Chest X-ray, PA view. Patient: 27 years old, sex M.
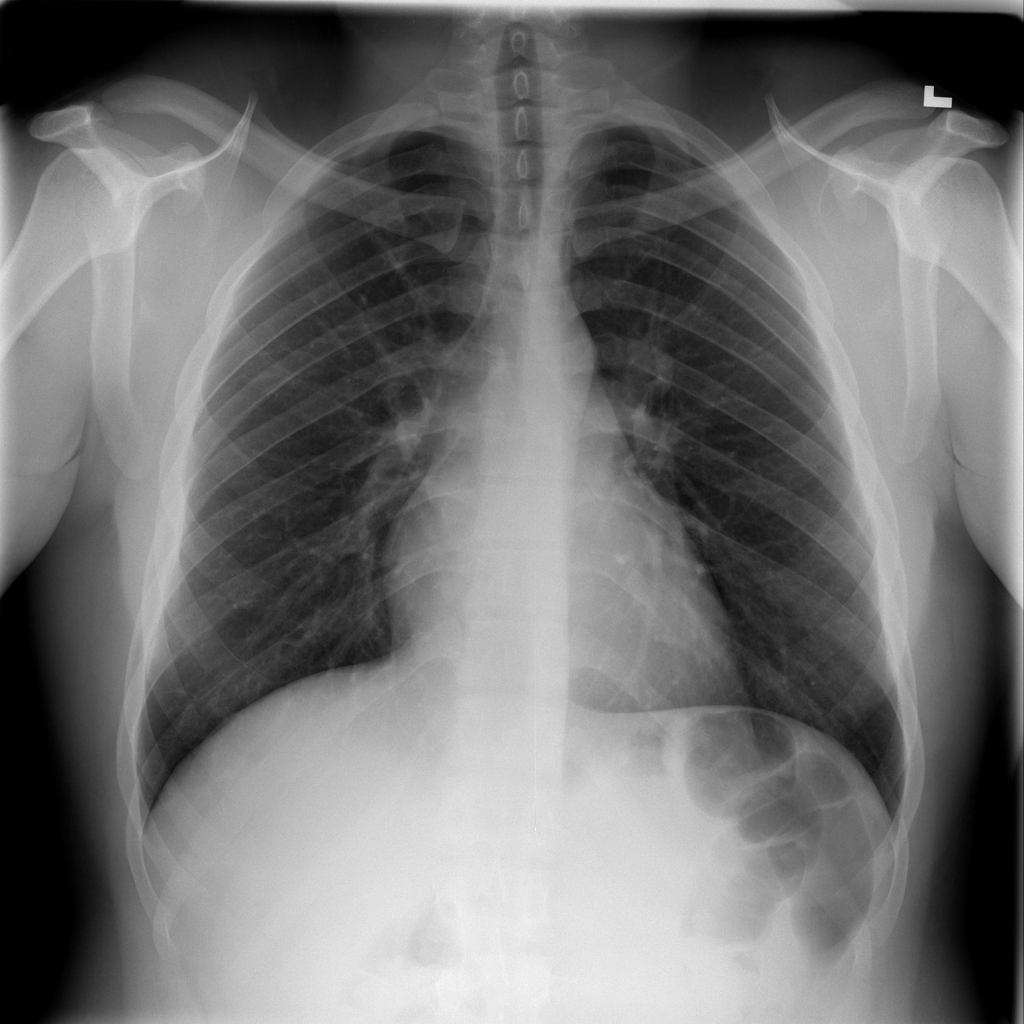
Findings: Infiltration